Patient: sex F, age 19
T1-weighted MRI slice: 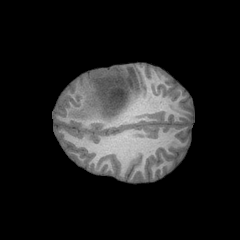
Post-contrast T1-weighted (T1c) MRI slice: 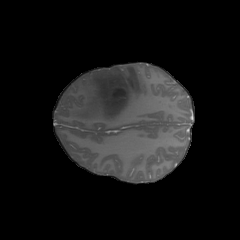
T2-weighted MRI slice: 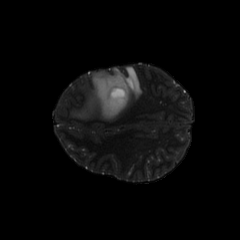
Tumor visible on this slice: yes
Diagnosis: Astrocytoma, IDH-mutant
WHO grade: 4